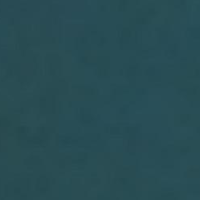
EUNIS habitat code: 14
Species observed at this site:
Grus grus